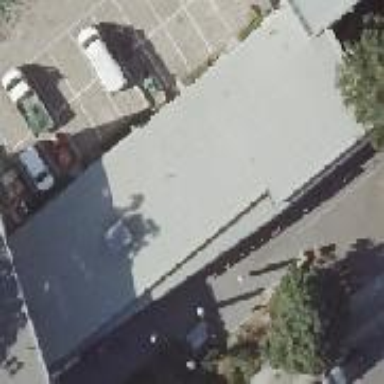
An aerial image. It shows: Group of garages.